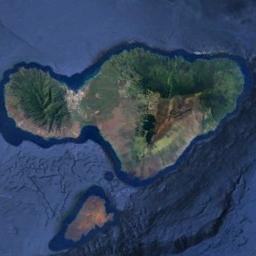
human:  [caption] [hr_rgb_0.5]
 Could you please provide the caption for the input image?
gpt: The island is surrounded by green Spaces .

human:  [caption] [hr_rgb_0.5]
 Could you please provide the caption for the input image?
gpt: The irregularly shaped green island is surrounded by blue sea water with mountains with green vegetation and a small island next to it .

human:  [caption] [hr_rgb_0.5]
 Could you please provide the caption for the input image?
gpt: A big island and a small island have some vegetation and some ups and downs are on the ocean floor .

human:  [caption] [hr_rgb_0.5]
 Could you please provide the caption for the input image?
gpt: The island in the middle is bigger than the island below .

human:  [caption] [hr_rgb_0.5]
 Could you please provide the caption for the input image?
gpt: The green and brown island is on a blue sea .